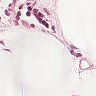
Metastatic tissue present: no